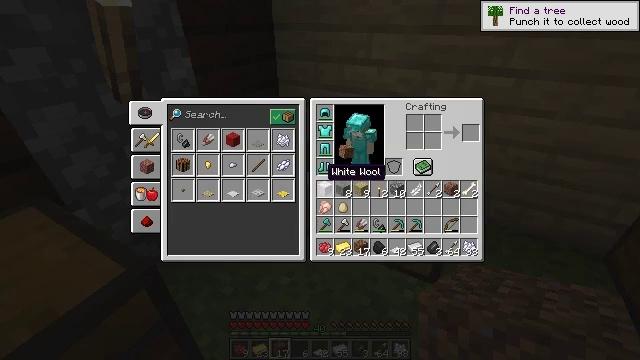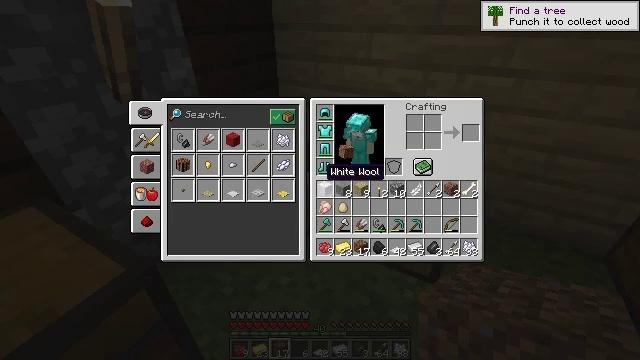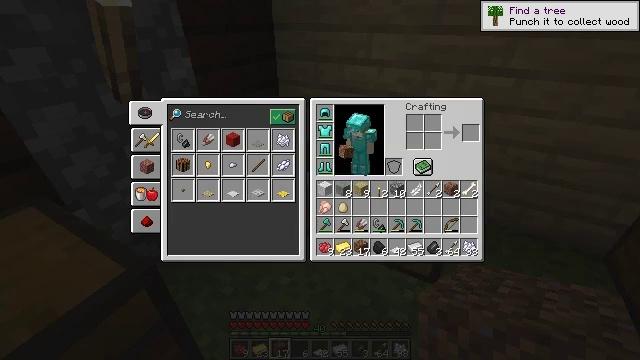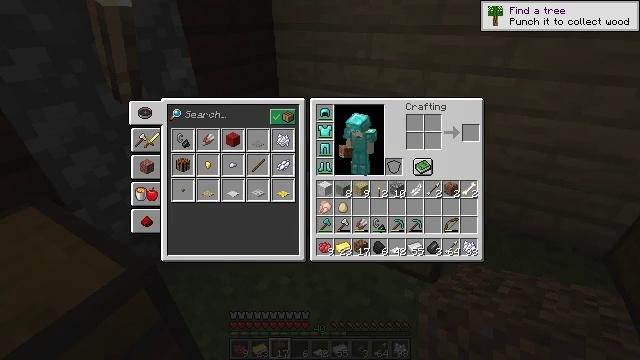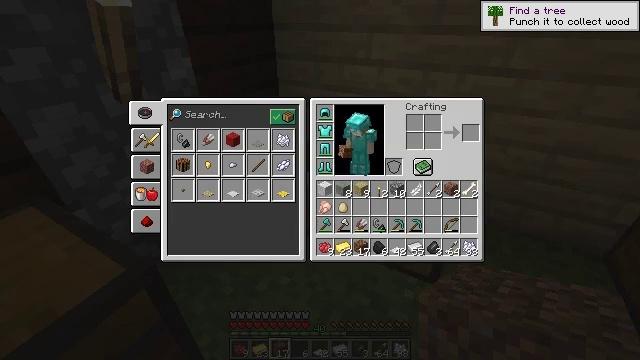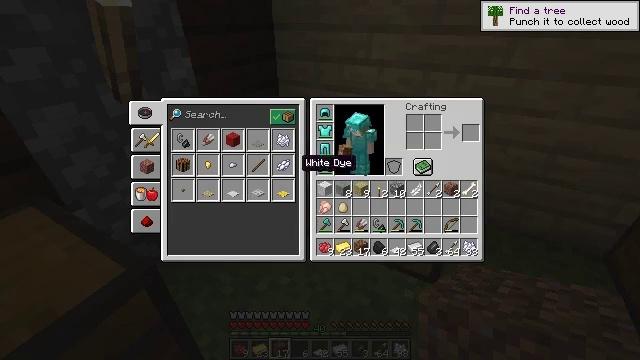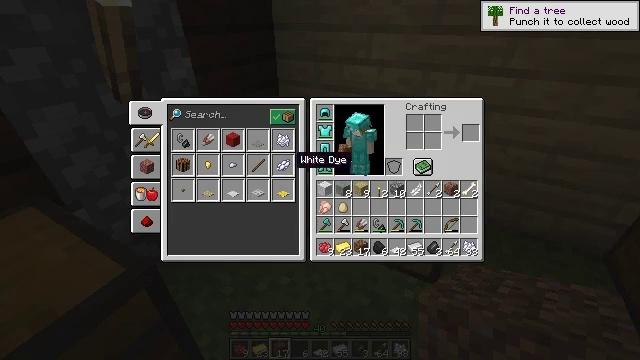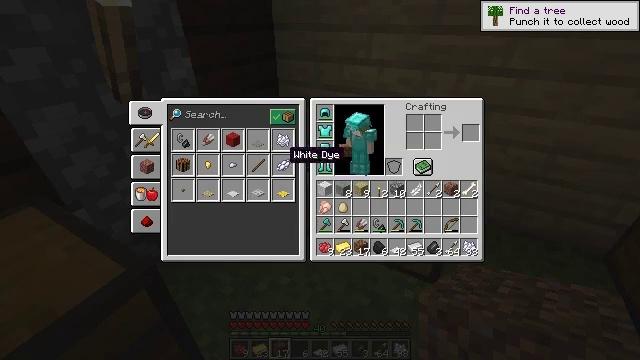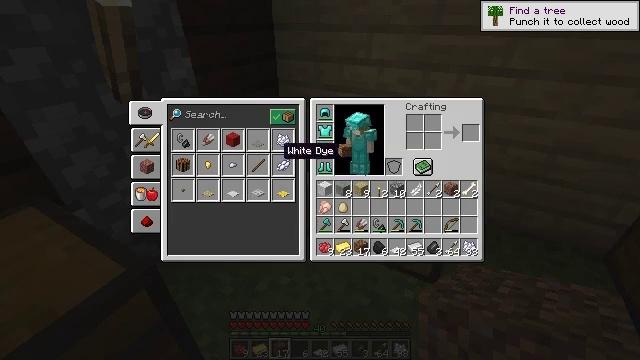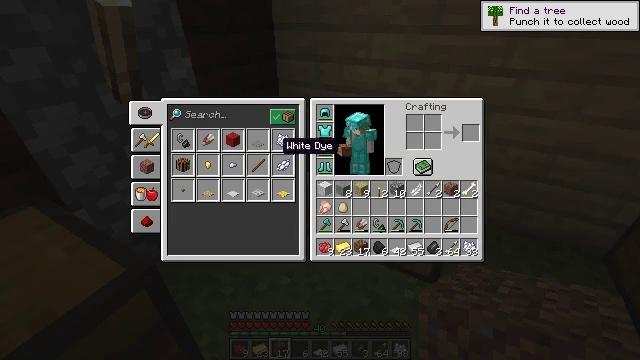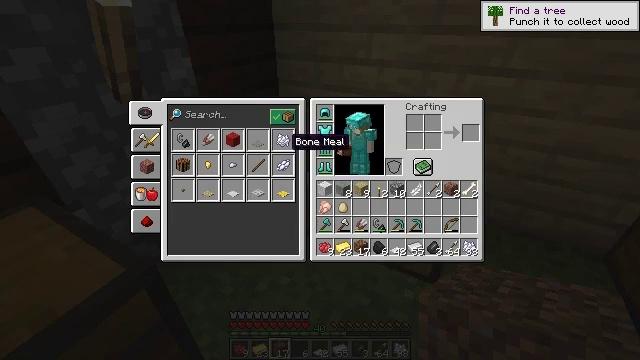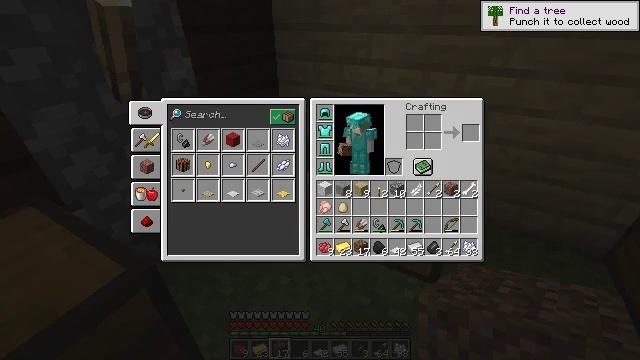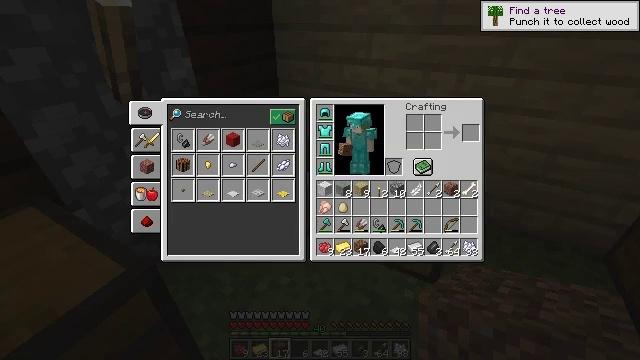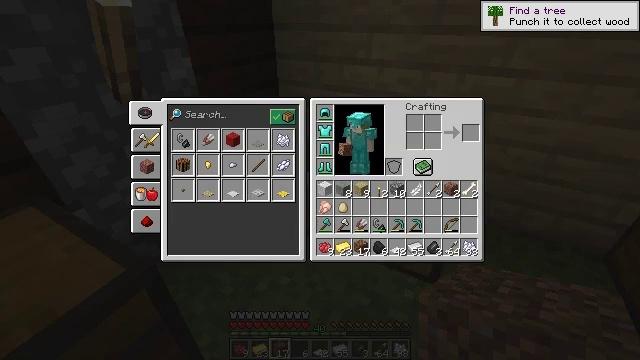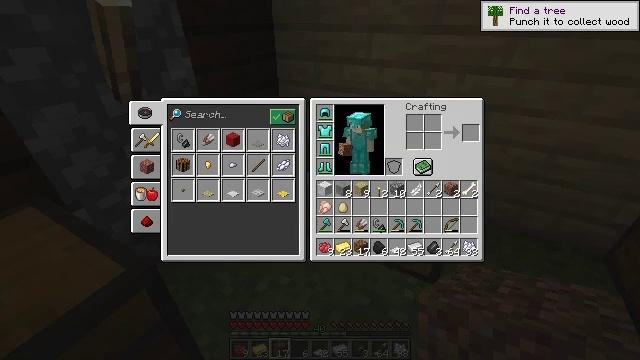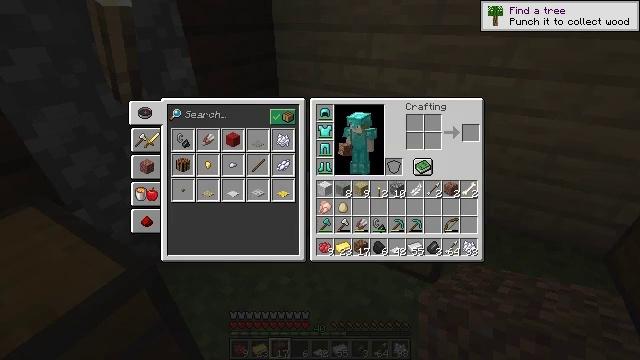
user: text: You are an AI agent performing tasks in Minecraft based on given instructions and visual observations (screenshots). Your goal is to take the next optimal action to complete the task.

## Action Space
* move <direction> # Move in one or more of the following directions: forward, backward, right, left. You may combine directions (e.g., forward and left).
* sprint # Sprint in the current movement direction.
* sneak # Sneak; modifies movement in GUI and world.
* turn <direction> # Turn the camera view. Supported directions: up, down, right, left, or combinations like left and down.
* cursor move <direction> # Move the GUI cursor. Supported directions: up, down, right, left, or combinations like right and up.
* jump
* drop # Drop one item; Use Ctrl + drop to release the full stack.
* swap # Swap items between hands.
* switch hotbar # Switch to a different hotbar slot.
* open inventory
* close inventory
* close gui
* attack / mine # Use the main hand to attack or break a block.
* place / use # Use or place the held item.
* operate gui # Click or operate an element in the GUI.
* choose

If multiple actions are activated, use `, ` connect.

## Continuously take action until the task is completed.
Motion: motion action
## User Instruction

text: Transform gold ingots into a gold block at the crafting table.
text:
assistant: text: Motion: no_op
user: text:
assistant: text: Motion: no_op
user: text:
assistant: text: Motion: cursor move left
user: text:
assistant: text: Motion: no_op
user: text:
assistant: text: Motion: no_op
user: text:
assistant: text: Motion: no_op
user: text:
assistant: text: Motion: cursor move left
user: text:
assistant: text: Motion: no_op
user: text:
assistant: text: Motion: no_op
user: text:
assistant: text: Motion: cursor move right
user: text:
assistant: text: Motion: cursor move right
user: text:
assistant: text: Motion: no_op
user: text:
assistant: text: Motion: no_op
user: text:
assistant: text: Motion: no_op
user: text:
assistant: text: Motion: no_op
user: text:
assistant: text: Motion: no_op
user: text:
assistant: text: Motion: no_op
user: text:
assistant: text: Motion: no_op
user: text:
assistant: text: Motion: no_op
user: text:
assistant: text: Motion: no_op
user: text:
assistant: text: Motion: no_op
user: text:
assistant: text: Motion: no_op
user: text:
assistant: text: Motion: no_op
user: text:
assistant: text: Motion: no_op
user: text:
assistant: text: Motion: no_op
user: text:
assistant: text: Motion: no_op
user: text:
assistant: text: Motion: no_op
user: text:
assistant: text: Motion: no_op
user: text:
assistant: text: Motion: no_op
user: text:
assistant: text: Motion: no_op